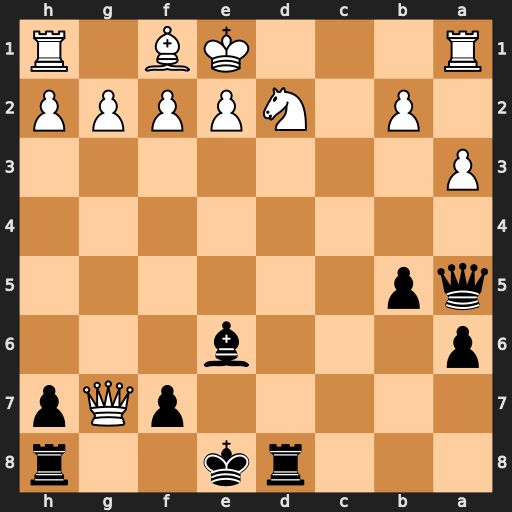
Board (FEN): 3rk2r/5pQp/p3b3/qp6/8/P7/1P1NPPPP/R3KB1R
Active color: b
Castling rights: KQk
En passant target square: -
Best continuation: Qxd2#